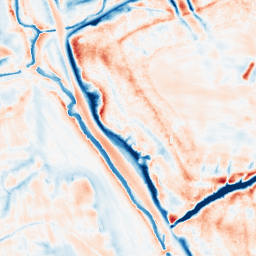
Category: trend_removal
Decomposition family: local_polynomial
Decomposition parameters: window_size: 21
degree: 1
Upsampling method: sinc_hamming
Upsampling parameters: scale: 4
kernel_size: 16
Upsampling scale: 4